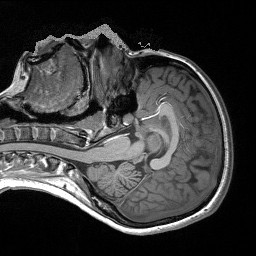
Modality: T1w
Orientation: coronal
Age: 21
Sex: female
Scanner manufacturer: siemens
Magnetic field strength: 3 T
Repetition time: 1900 s
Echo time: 2.49 s